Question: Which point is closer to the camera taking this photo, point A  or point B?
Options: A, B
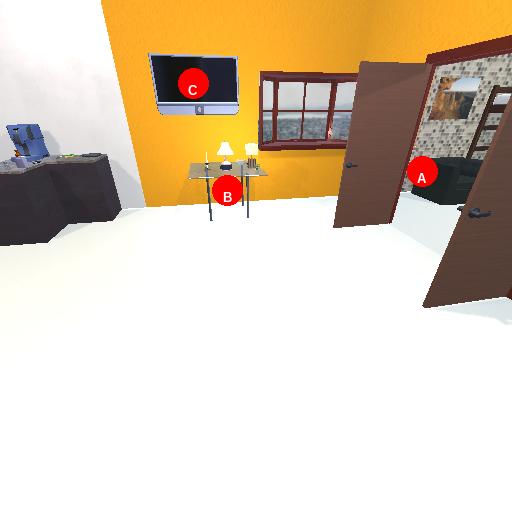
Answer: A